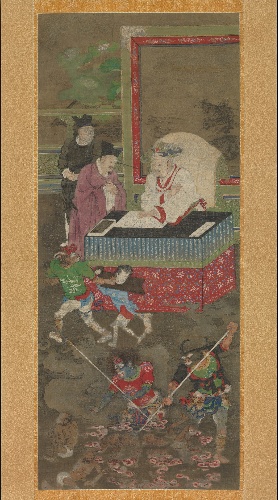
Title: 南宋 金處士 十王圖 軸|Ten Kings of Hell
Artist: Jin Chushi
Artist bio: Chinese, active late 12th century
Date: before 1195
Object type: Hanging scroll
Classification: Paintings
Medium: One of five of a set of ten hanging scrolls; ink and color on silk
Culture: China
Period: Song dynasty (960–1279)
Dimensions: Image: 51 x 19 1/2 in. (129.5 x 49.5 cm)
Overall with knobs: 80 x 27 1/2 in. (203.2 x 69.9 cm)
Department: Asian Art
Credit line: Rogers Fund, 1930
Accession year: 1930
Repository: Metropolitan Museum of Art, New York, NY
Tags: Demons|Kings|Men|Buddhism|Hell